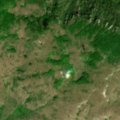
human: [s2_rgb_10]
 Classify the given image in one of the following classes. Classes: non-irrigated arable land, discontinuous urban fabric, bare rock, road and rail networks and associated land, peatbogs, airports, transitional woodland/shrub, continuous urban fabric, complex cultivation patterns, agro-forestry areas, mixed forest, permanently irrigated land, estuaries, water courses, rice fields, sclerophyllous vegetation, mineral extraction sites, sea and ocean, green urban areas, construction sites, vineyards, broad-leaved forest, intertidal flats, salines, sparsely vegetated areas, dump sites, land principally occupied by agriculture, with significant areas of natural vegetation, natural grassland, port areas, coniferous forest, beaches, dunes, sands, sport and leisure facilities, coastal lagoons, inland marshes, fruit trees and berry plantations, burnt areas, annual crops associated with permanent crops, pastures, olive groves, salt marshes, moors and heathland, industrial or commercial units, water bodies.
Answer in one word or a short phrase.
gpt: broad-leaved forest, natural grassland, transitional woodland/shrub, burnt areas